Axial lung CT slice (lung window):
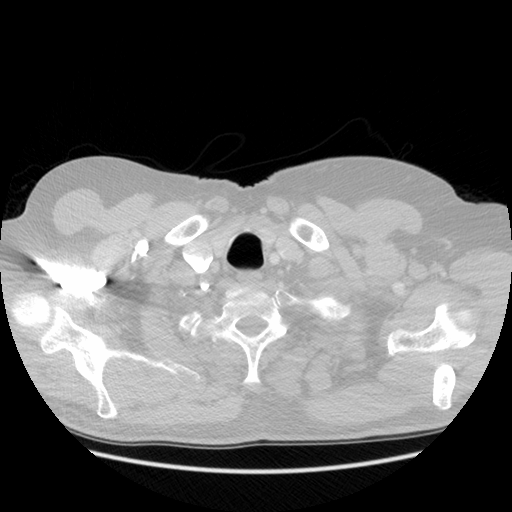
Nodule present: no